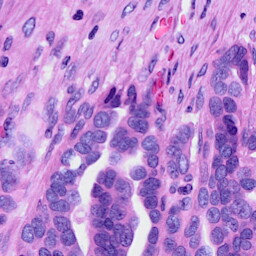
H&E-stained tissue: Ovarian